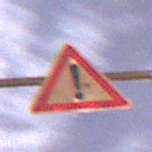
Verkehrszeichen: Gefahrenstelle
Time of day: Night
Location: Outdoor (Suburban)
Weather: PartlyCloudy
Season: NotSpecified
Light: Artificial